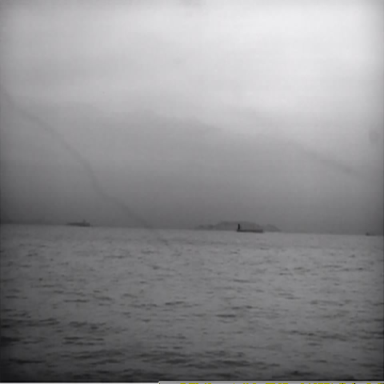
There is a liner in the infrared image.